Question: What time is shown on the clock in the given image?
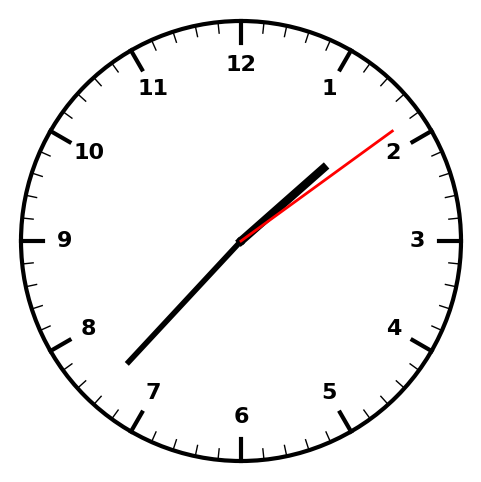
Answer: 01:37:09